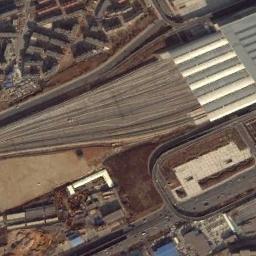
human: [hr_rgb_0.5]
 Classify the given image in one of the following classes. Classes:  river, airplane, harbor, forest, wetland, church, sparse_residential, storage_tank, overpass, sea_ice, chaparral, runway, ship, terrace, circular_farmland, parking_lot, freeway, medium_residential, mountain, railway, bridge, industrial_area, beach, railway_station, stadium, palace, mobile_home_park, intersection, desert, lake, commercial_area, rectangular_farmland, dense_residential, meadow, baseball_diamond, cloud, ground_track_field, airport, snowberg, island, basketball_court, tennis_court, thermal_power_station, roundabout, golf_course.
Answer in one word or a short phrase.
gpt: railway_station